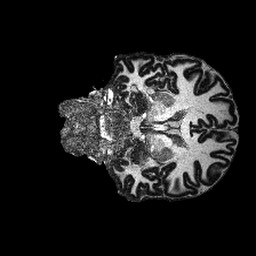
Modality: MP2RAGE
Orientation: coronal